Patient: sex F, age 57
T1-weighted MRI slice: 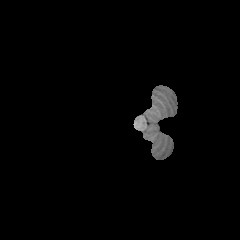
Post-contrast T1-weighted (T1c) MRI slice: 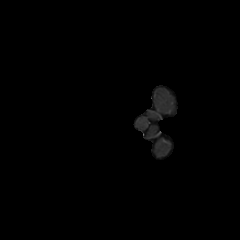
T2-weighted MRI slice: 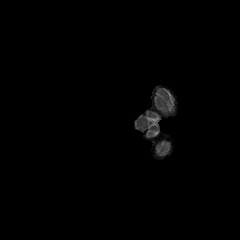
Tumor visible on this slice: no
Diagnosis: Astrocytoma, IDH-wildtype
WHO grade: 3